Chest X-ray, PA view. Patient: 62 years old, sex M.
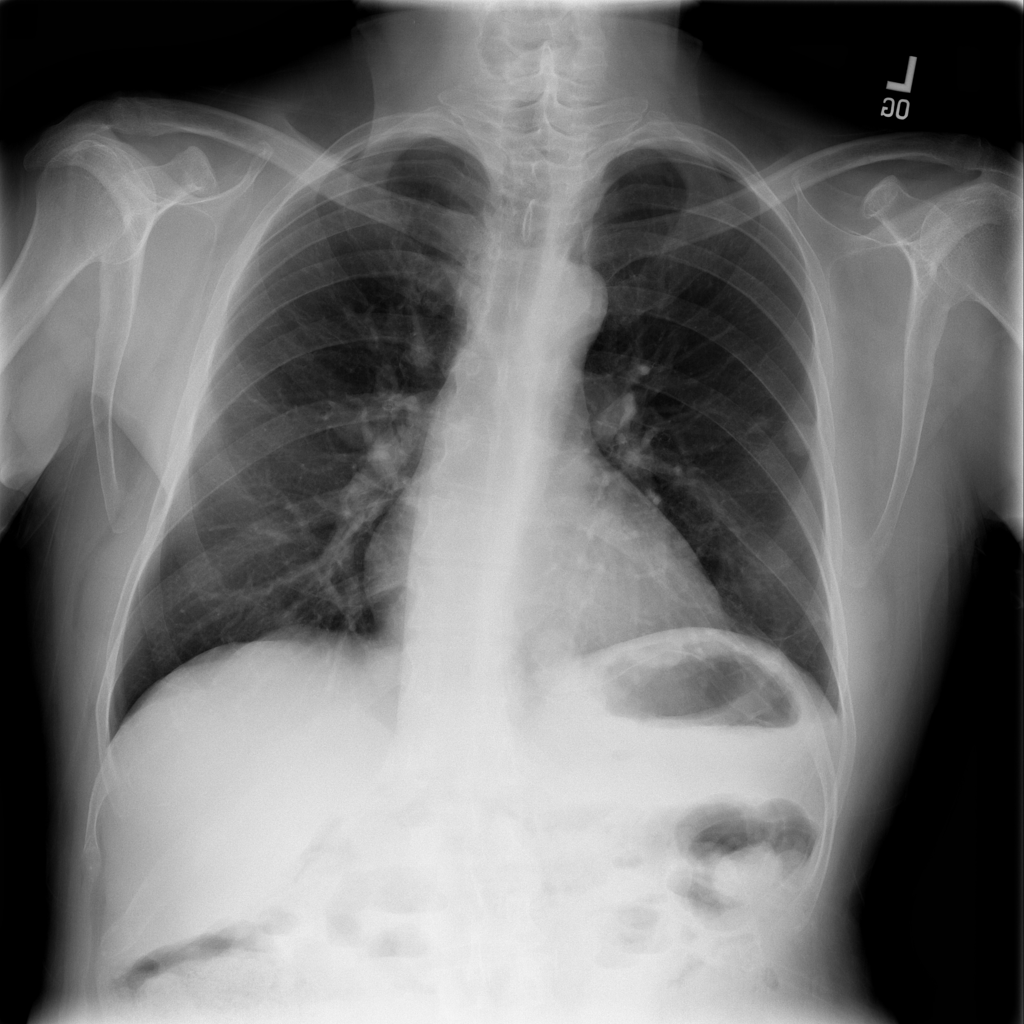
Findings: No Finding